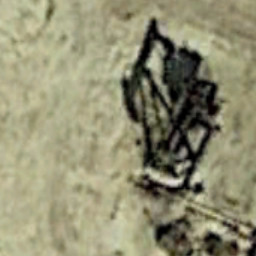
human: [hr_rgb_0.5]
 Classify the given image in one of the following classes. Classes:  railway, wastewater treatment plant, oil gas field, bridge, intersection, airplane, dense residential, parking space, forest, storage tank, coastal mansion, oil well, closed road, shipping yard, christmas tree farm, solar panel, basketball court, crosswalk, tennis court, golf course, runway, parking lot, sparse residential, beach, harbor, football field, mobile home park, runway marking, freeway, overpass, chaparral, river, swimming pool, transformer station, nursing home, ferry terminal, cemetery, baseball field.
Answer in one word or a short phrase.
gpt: oil well